Field crop: maize
Growth stage: 2
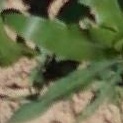
Species: maize